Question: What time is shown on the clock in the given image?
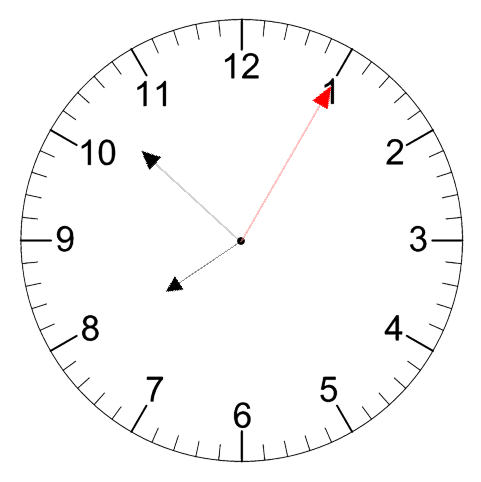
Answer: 07:52:05